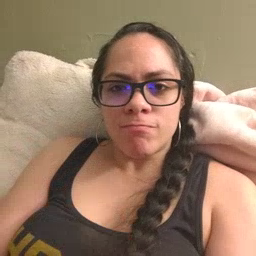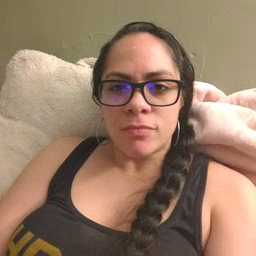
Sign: milk